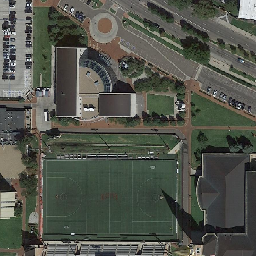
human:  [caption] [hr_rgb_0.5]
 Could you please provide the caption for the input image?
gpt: Next to the green playground is a semicircular orange building.

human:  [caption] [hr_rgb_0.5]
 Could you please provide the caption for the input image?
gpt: Next to the gray rectangular building is a green playground.

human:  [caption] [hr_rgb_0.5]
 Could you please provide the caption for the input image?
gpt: Next to the green amusement park is a semicircular orange building.

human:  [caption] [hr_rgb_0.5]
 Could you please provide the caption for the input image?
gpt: Next to the gray rectangular building is a green amusement park.

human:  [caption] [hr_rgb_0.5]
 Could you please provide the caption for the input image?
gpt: There were several cars on the road adjacent to a green playground